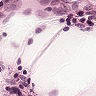
Metastatic tissue present: no